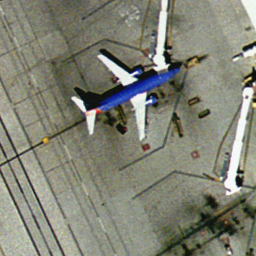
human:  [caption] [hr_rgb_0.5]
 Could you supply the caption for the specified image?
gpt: A blue airplane is stopped at the airport with some cars beside it .

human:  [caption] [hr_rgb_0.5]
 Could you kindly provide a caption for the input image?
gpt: An airplane with blue fuselage is stopped at the airport .

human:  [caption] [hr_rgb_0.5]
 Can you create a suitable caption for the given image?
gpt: A blue airplane is stopped at the airport .

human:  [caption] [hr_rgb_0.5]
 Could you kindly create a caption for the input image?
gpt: There is an airplane at the airport with some cars beside it .

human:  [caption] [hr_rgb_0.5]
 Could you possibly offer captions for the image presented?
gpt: An airplane with blue fuselage is stopped at the airport .